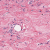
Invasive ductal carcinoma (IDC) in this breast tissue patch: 0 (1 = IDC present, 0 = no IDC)